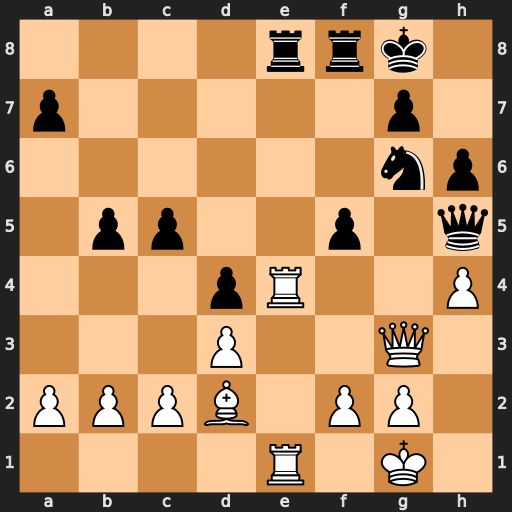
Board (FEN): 4rrk1/p5p1/6np/1pp2p1q/3pR2P/3P2Q1/PPPB1PP1/4R1K1
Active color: w
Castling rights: -
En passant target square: -
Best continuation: Rxe8 Rxe8 Rxe8+